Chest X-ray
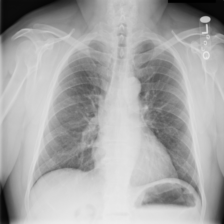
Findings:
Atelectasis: negative
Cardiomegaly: negative
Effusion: negative
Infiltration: negative
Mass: negative
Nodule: negative
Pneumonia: negative
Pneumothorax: negative
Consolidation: negative
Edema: negative
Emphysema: negative
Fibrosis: negative
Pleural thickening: negative
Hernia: negative